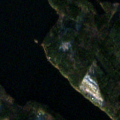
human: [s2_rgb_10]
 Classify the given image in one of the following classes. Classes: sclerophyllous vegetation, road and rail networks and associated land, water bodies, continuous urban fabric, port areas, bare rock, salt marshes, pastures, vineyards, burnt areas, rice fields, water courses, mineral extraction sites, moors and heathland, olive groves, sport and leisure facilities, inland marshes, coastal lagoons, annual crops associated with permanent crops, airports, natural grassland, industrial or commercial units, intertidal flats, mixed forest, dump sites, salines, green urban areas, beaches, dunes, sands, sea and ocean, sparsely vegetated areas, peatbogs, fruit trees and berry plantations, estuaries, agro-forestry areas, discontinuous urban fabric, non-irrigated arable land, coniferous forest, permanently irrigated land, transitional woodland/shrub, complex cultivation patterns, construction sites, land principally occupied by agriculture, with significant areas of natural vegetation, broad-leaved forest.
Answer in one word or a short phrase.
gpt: coniferous forest, mixed forest, water bodies